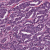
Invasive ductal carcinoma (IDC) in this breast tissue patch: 1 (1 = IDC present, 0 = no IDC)